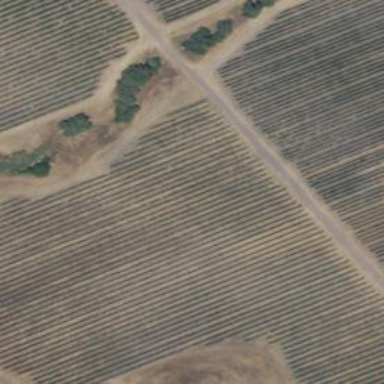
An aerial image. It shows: Vineyard growing grapes.